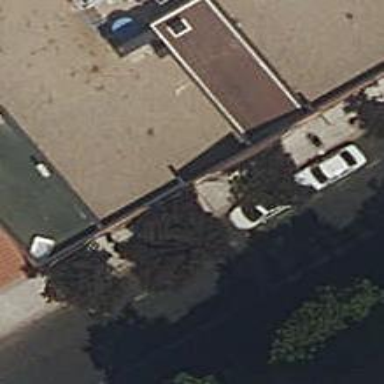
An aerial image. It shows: Healthcare clinic.